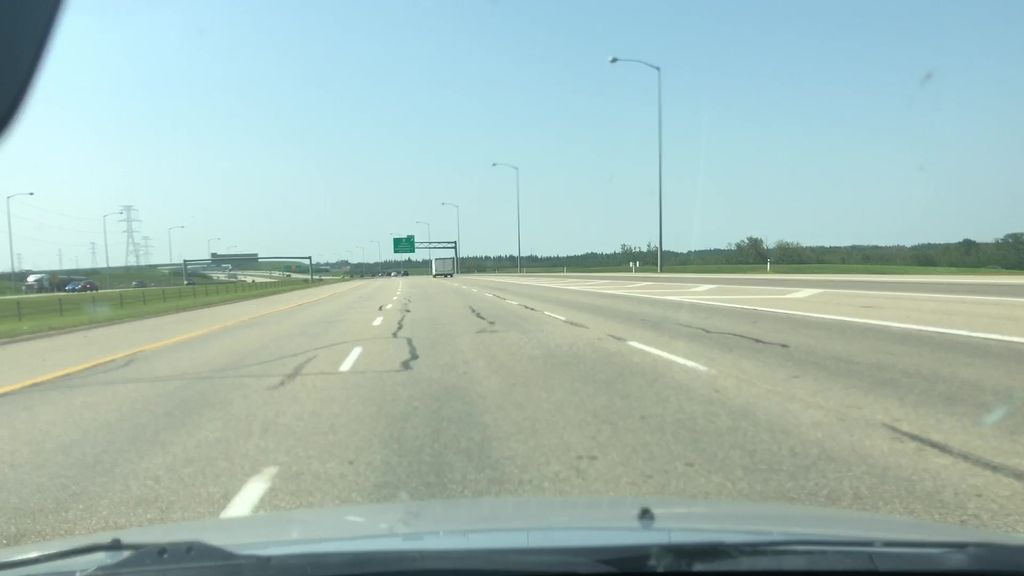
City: edmonton